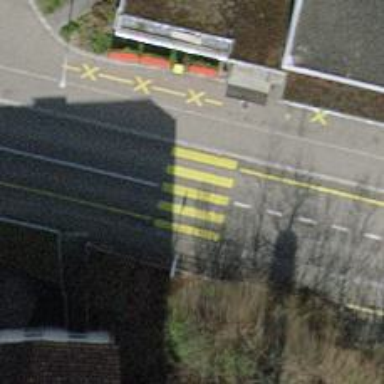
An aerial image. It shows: Uncontrolled footway crossing with markings.